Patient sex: M
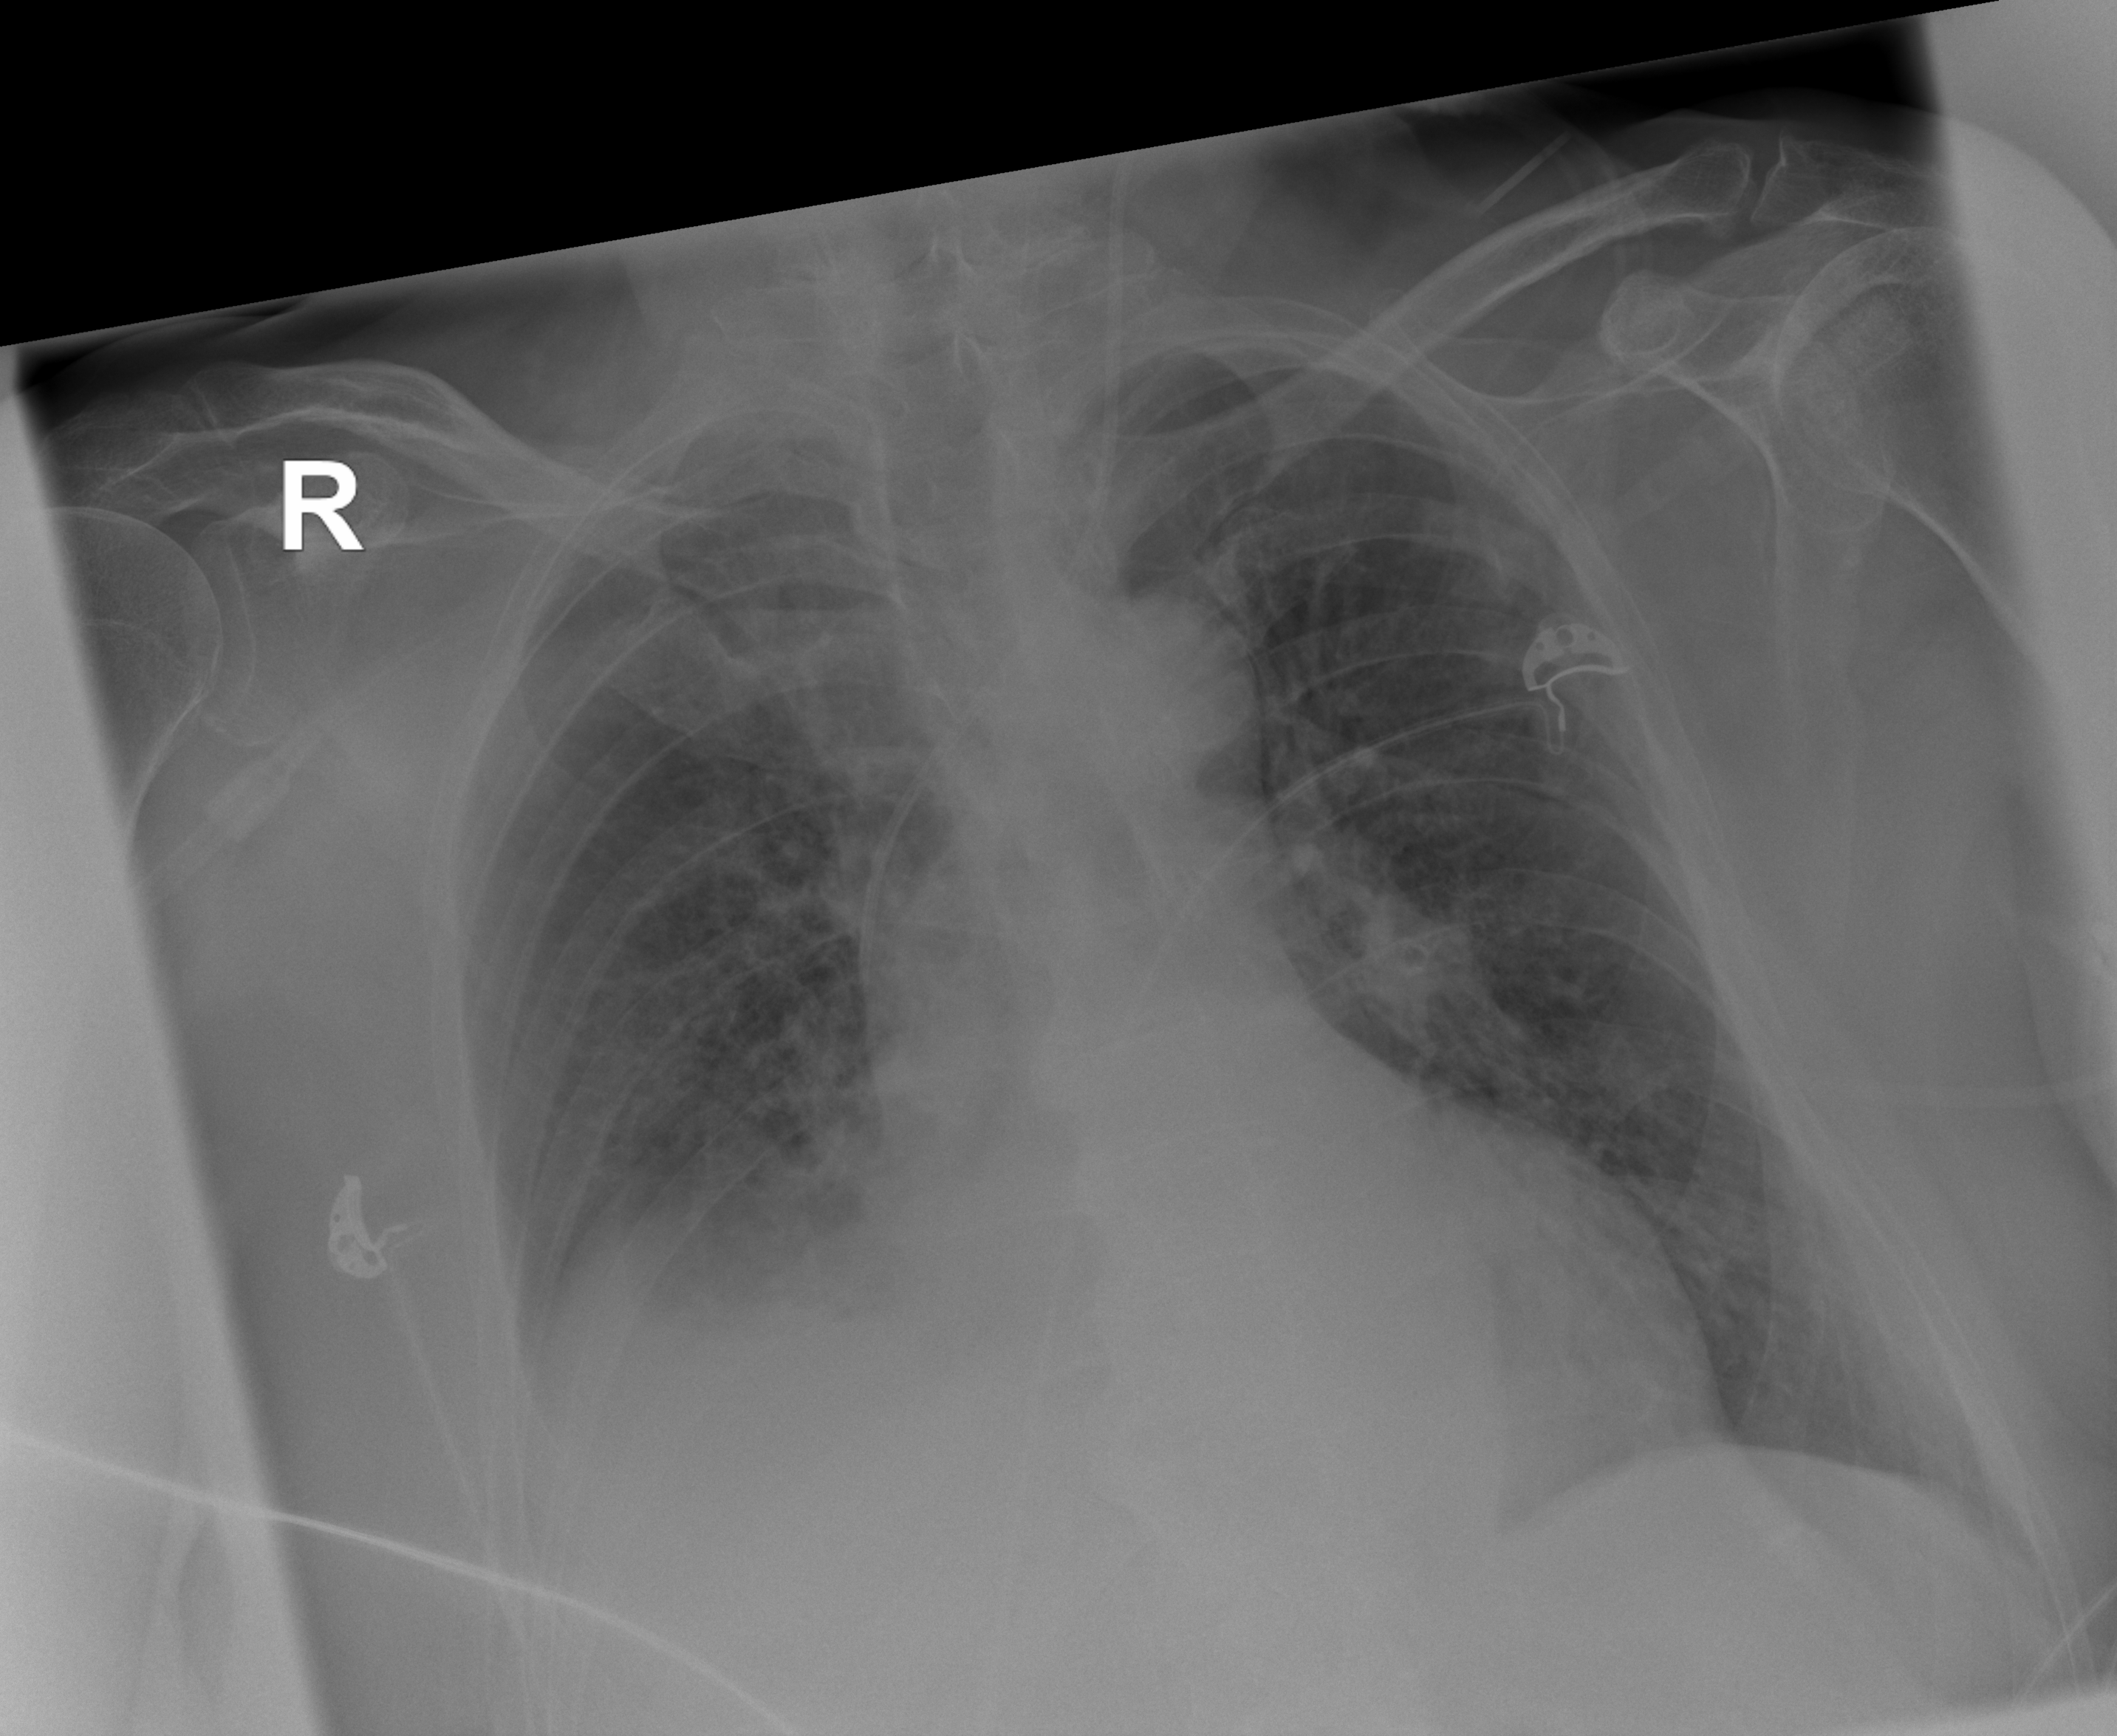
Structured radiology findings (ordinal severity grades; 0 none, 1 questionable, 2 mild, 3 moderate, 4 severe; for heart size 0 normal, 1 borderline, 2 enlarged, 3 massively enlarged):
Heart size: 0
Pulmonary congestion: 2
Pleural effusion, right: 3
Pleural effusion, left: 2
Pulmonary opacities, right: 3
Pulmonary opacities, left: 2
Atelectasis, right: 2
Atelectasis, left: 2